Interaction volume radius: 5 \u00c5
Interaction volume height: 15 \u00c5
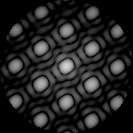
Disorder parameter: 0.0443